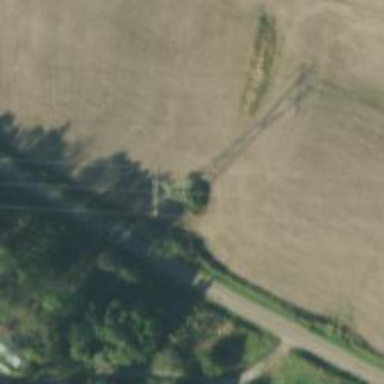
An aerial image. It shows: Lattice structure tower used for power distribution.